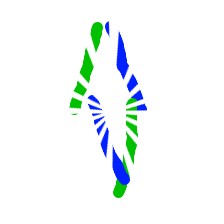
Shape: rhombus